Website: lowes
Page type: stored-credit-cards
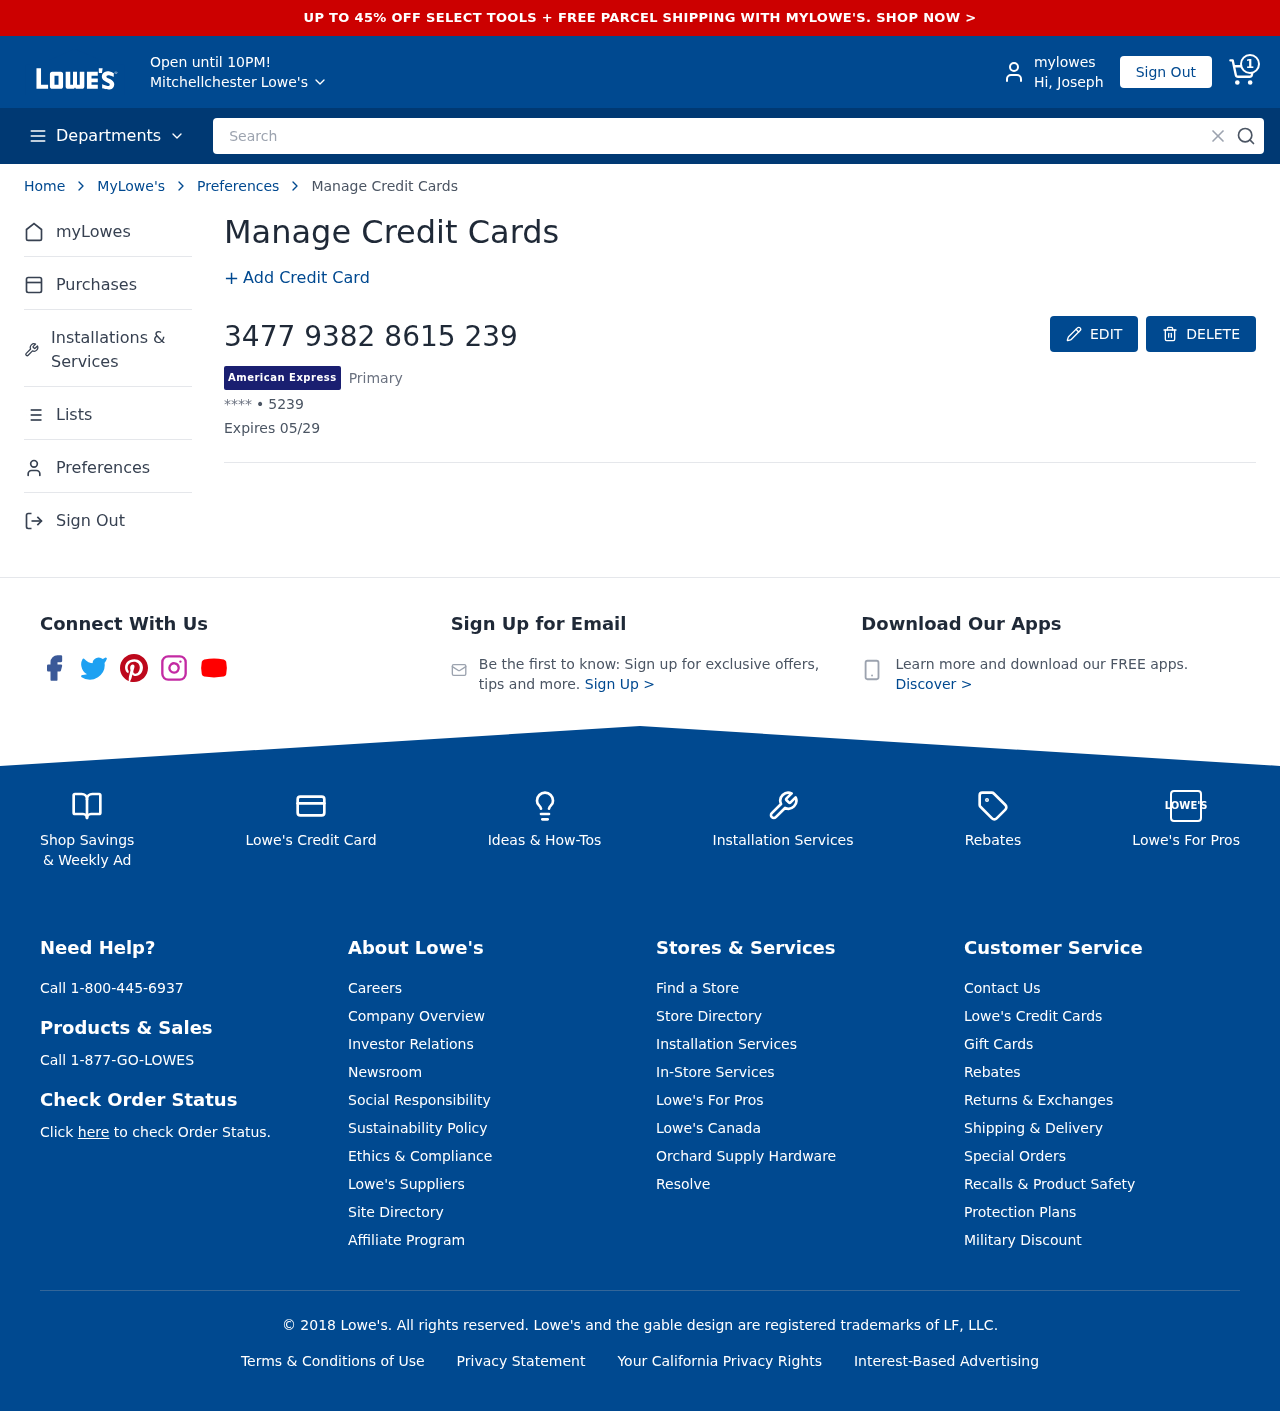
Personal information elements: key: PII_CARD_EXPIRY
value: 05/29
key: PII_CARD_LAST4
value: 5239
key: PII_CARD_NUMBER
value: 3477 9382 8615 239
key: PII_CARD_TYPE
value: American Express
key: PII_CITY
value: Mitchellchester
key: PII_FIRSTNAME
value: Joseph
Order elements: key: ORDER_NUM_ITEMS
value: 1
Search elements: key: HEADER_SEARCH
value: Search